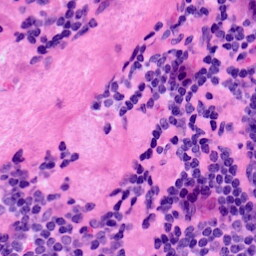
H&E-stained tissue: LymphNode